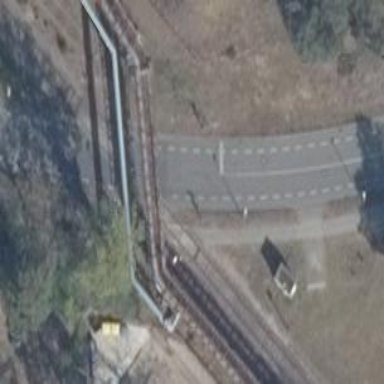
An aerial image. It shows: Crossing for the railway.